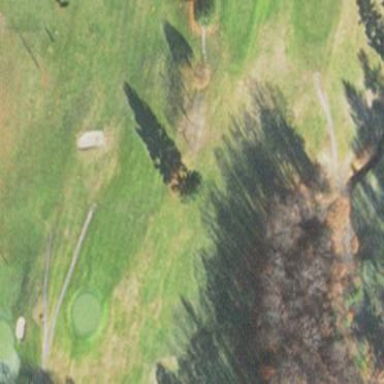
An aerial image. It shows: Grassy fairway on golf course.